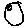
Label: moon